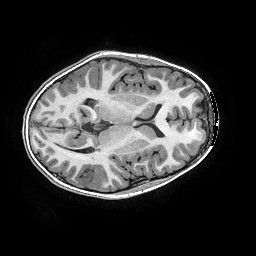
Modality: T1w
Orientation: axial
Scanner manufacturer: ge
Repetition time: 0.008096 s
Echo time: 0.00318 s